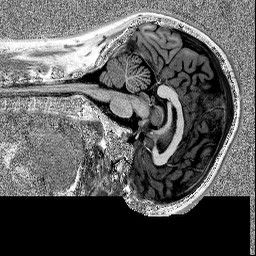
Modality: MP2RAGE
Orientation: sagittal
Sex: female